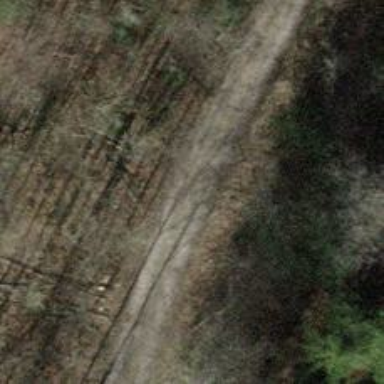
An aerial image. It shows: Track with grade 3 surface.